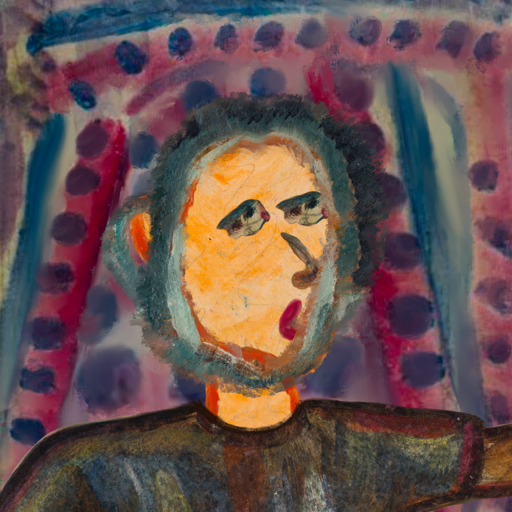
Background: HillGirl, Head And Neck Side: Experience, Face Side: Pipe, Bust: Mosgoul, Hair Side: Boggyland, Head Accessory: Blank, Second Necklace: Blank, Necklace: Blank, Baby: Blank